Question: I'm a newbie.
While im working on datepicker, somehow it is not working properly on IE.
Please check the below image
and here is the code:
'''
function pageLoad() {
$(function () {
$("#textBox").datepicker({
showOn: "button",
buttonImage: "someImageUrl",
buttonImageOnly: true,
dateFormat: "M dd,yy",
buttonText: "Select date"
})
});
$("#textBox").val(defaultDate);
}
'''
here are the versions of JQuery
'''
<script src="//code.jquery.com/jquery-1.10.2.js" type="text/javascript"></script>
<script src="//code.jquery.com/ui/1.11.1/jquery-ui.js" type="text/javascript"></script>
'''
Sorry here are the CSS:
'''
<link id="lnkStyleSheet" runat="server" rel="stylesheet" href="../CSS/StyleSheet.css" type="text/css" />
'''
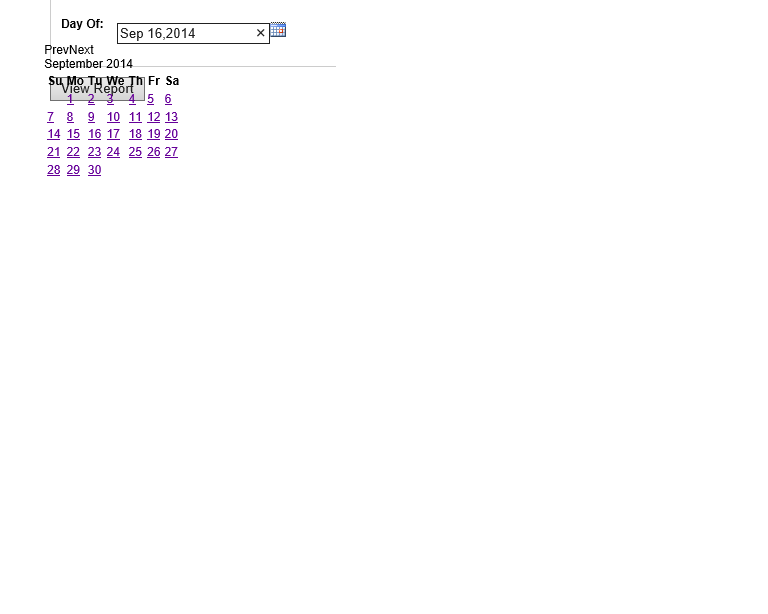
Answer: You need to include the CSS and images that come with jQuery UI.
'''
<link rel="stylesheet" href="jquery-ui.min.css">
'''
See the "Basic Overview: Using jQuery UI on a Web Page" section here: <URL>